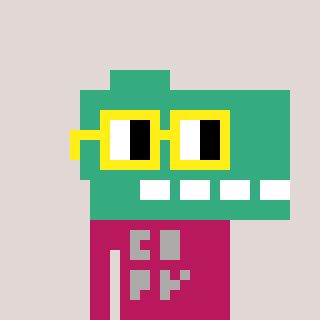
a pixel art character with square yellow glasses, a dino-shaped head and a darkpink-colored body on a warm background